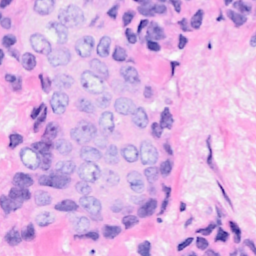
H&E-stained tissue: Breast